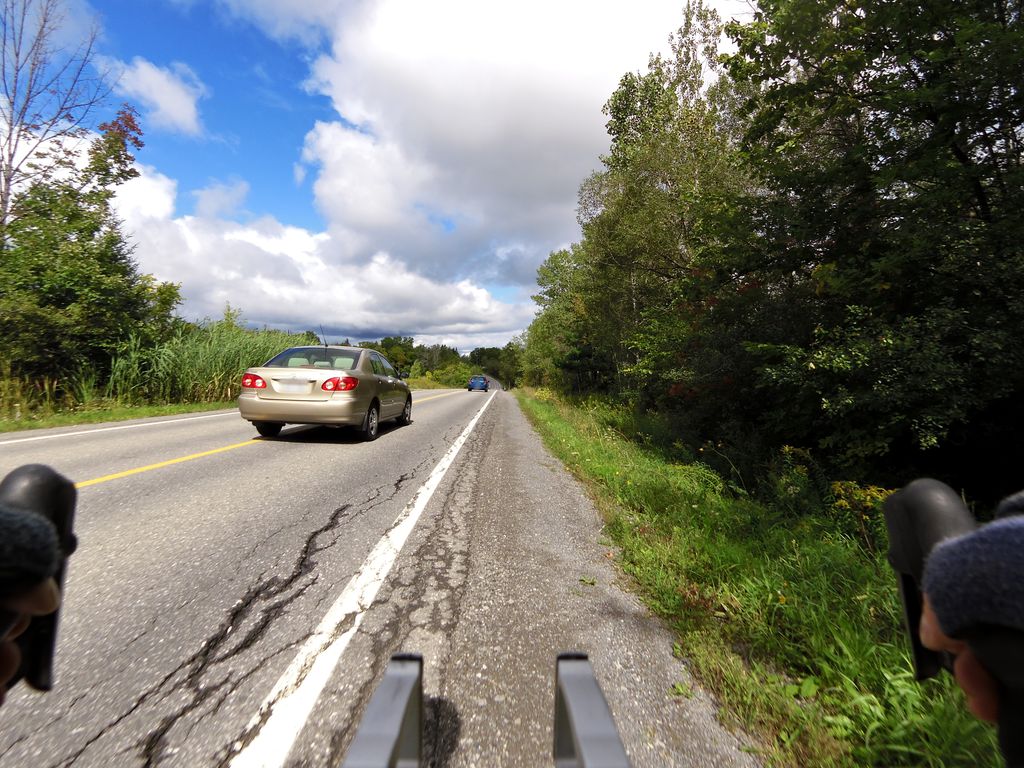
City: ottawa-gatineau